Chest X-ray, AP view. Patient: 26 years old, sex M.
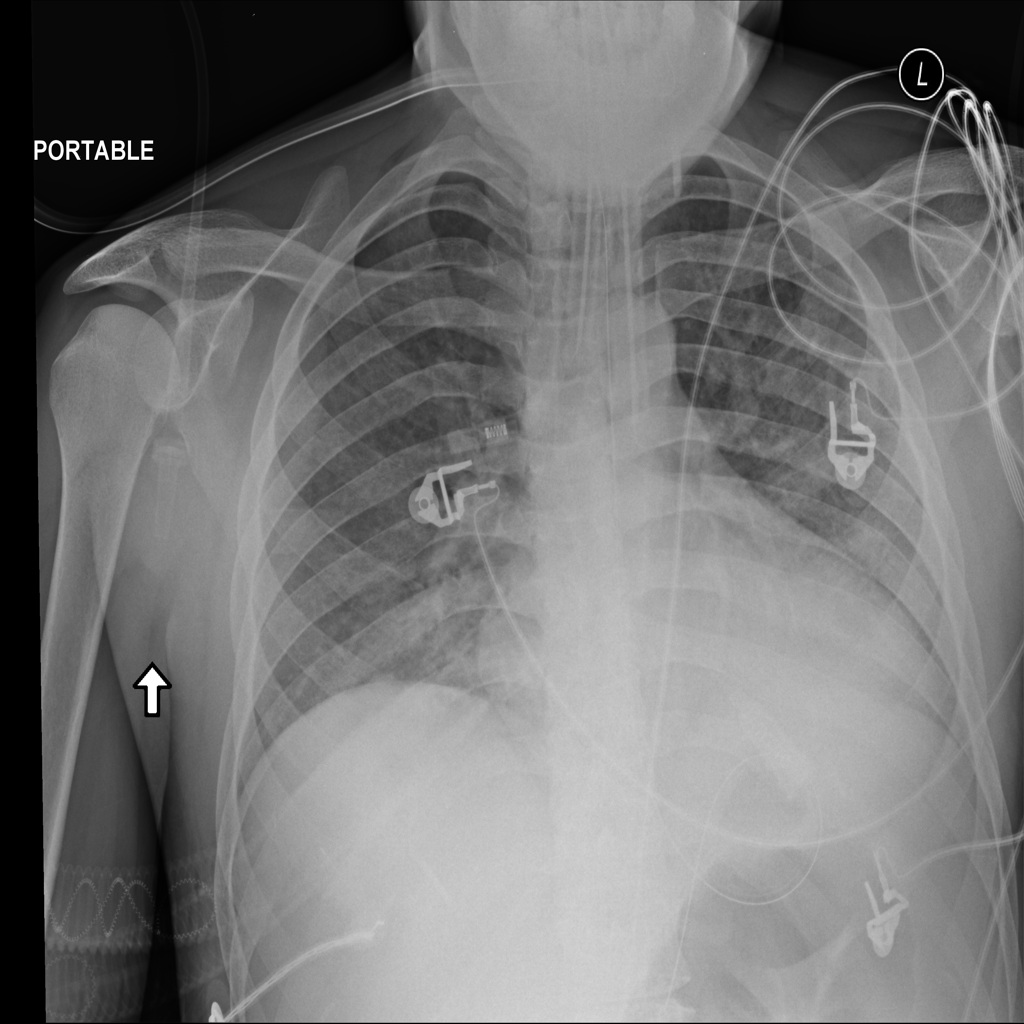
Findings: Infiltration